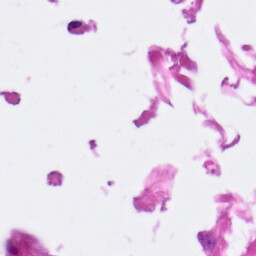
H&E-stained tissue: Pancreatic